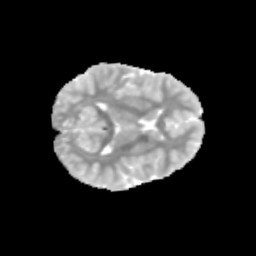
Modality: MD
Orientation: axial
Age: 10
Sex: female
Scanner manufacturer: siemens
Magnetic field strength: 3 T
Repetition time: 3.8 s
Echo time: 0.07 s